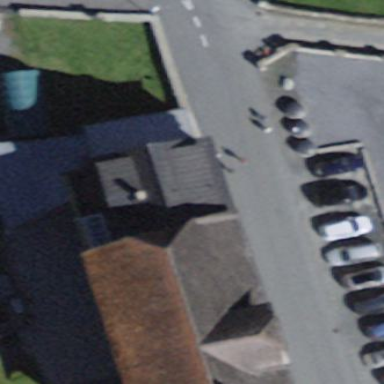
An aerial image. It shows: Building with gabled roof oriented across its structure.